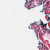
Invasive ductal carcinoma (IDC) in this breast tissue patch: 0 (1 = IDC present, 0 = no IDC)